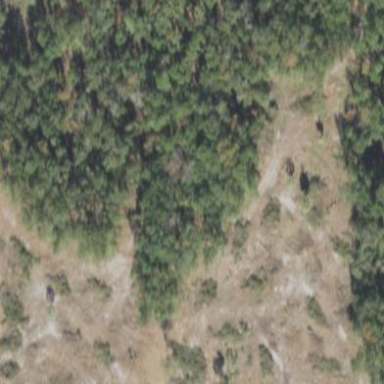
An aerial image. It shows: Mixed leaf woodland.